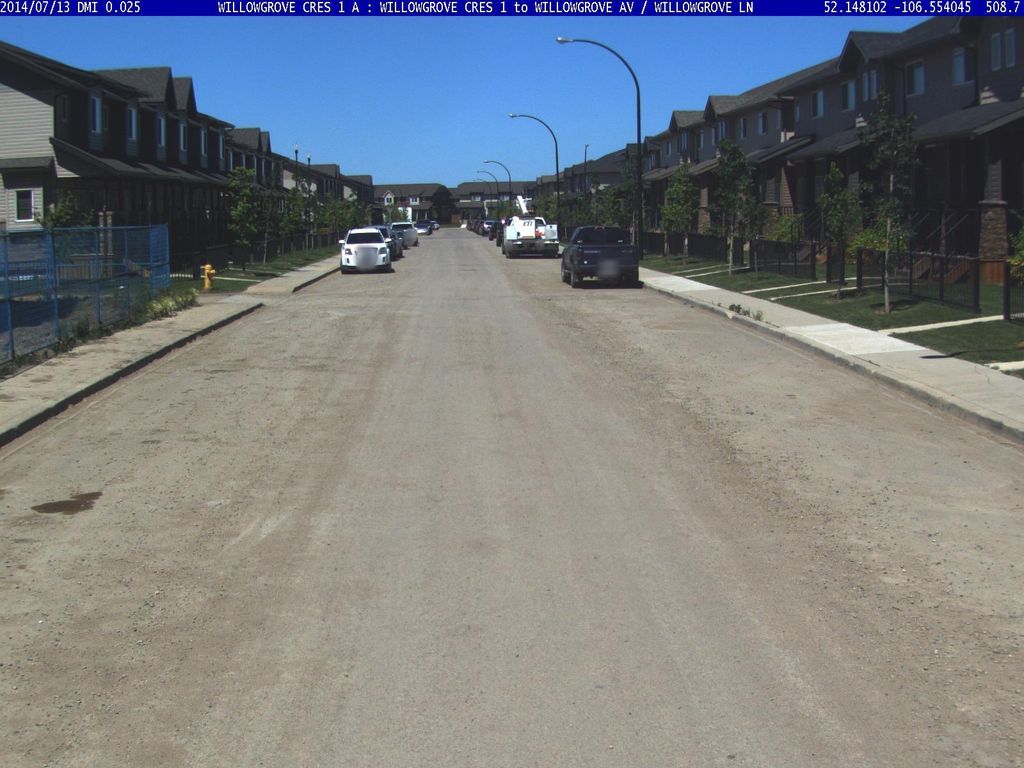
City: saskatoon